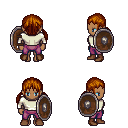
a pixel art fantasy rpg character, female body template, human, dark skin, white long-sleeve shirt, magenta pants, brunette twin-tailed hairstyle, brown shoes, shield, four views (front, back, left, right), 2x2 character sprite sheet, small pixel art, hard edges, no anti-aliasing